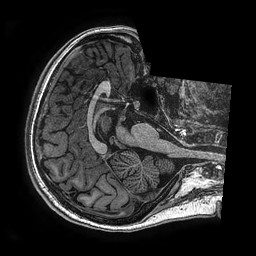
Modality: T1w
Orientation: axial
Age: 13
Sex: female
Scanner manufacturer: ge
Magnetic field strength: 3 T
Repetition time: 0.00766 s
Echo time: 0.003476 s